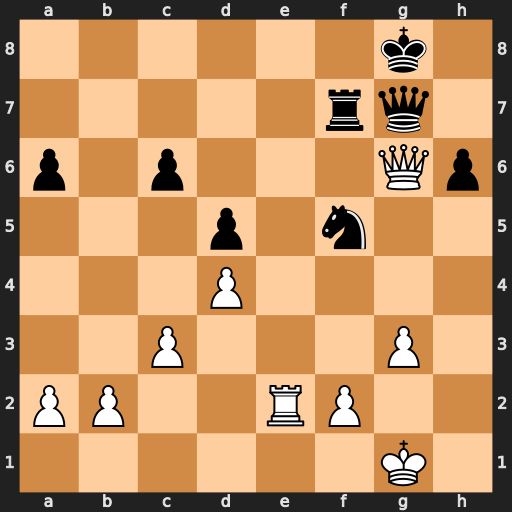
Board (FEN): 6k1/5rq1/p1p3Qp/3p1n2/3P4/2P3P1/PP2RP2/6K1
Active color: w
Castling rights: -
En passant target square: -
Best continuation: Re8+ Rf8 Rxf8+ Kxf8 Qxf5+